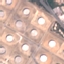
Land use / land cover class: Industrial